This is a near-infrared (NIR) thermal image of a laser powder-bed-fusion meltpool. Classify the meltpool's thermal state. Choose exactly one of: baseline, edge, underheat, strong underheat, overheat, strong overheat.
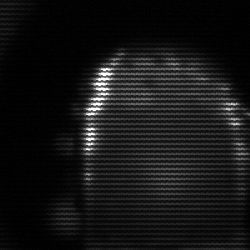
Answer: baseline